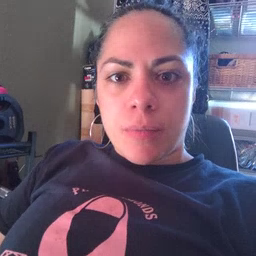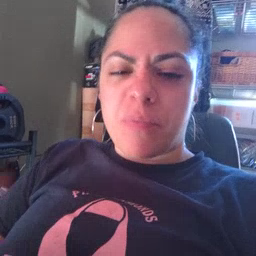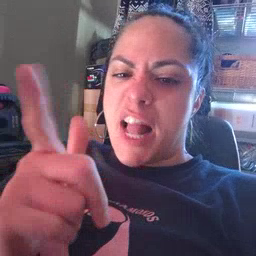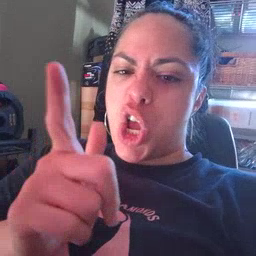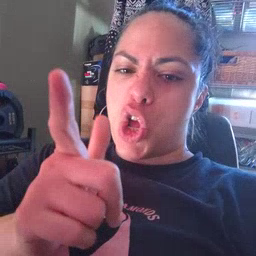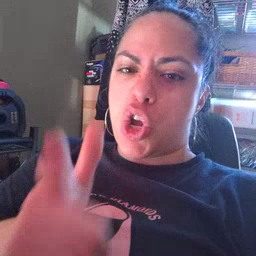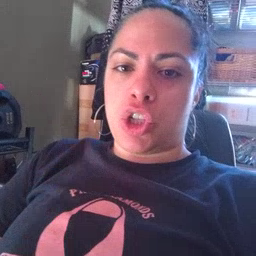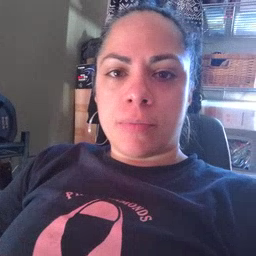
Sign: later